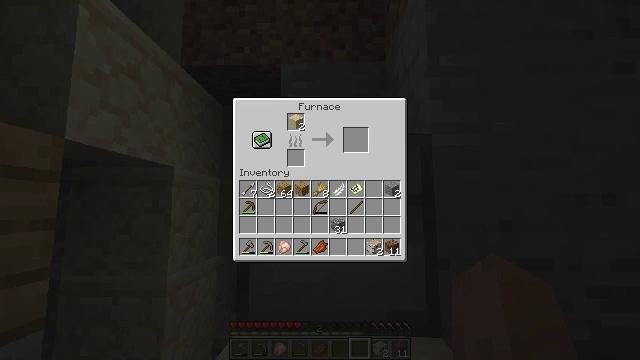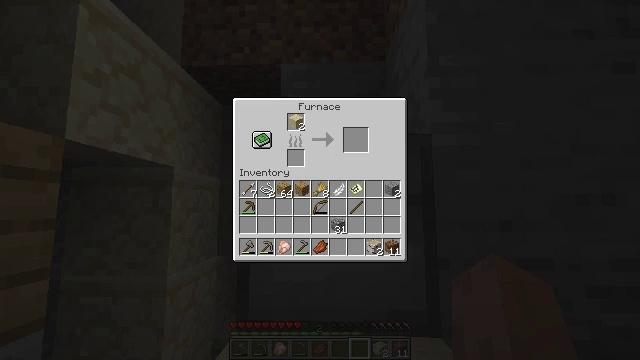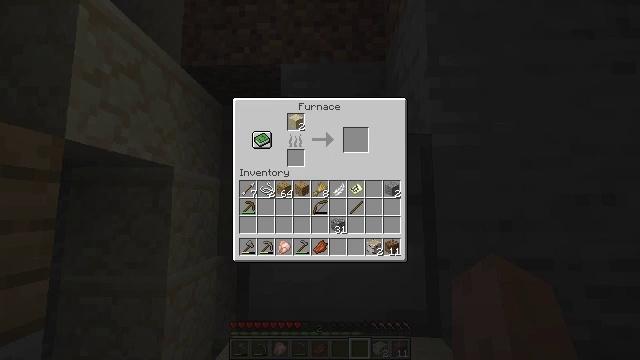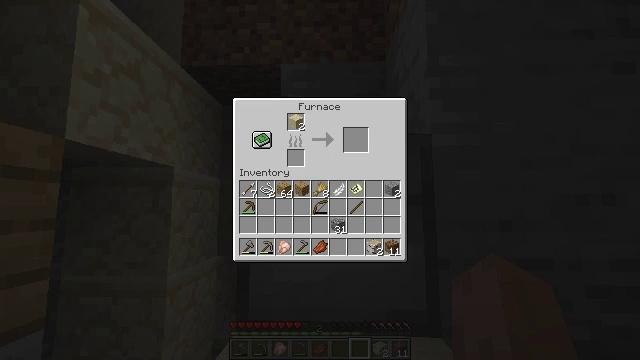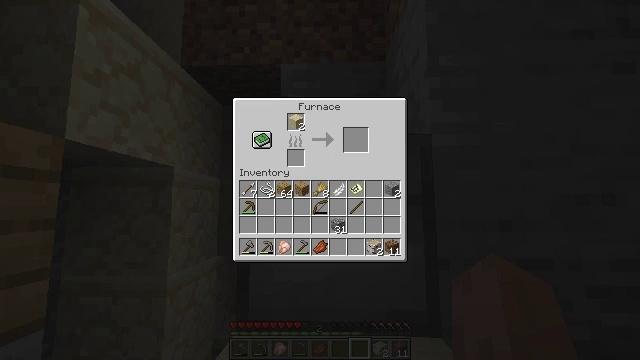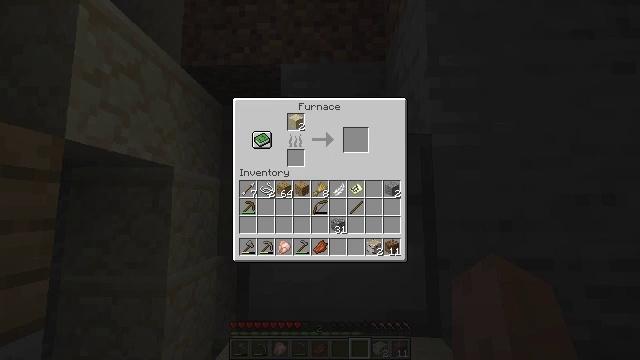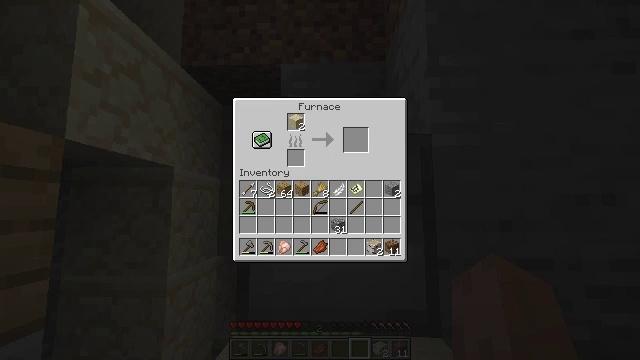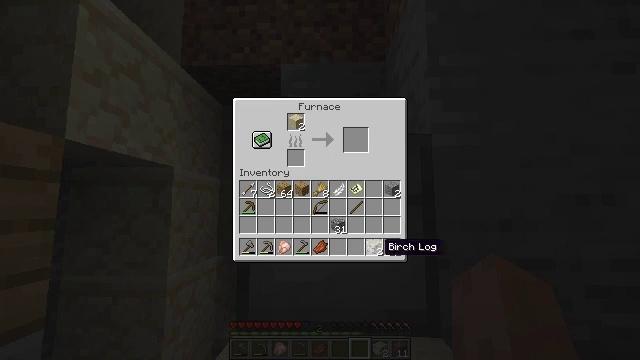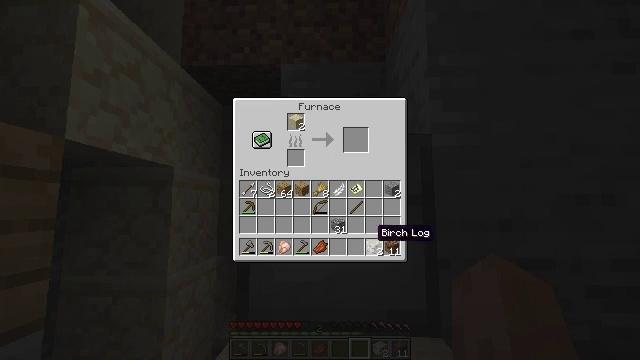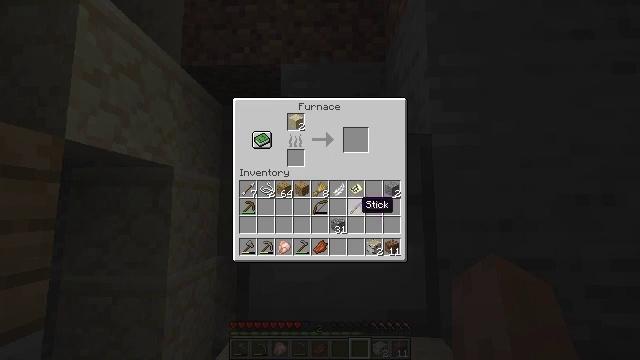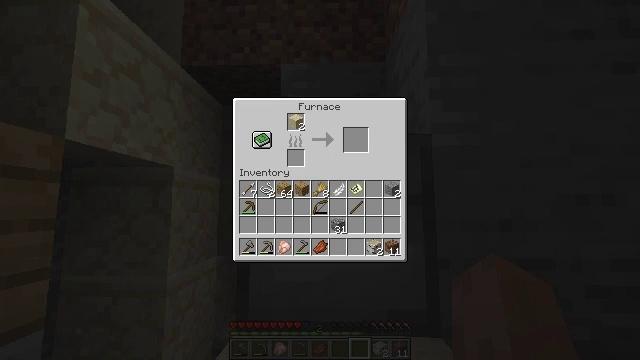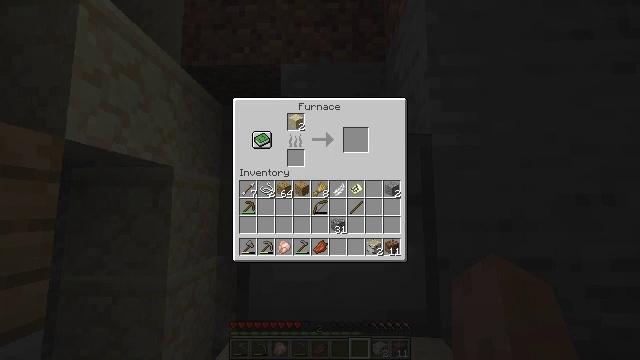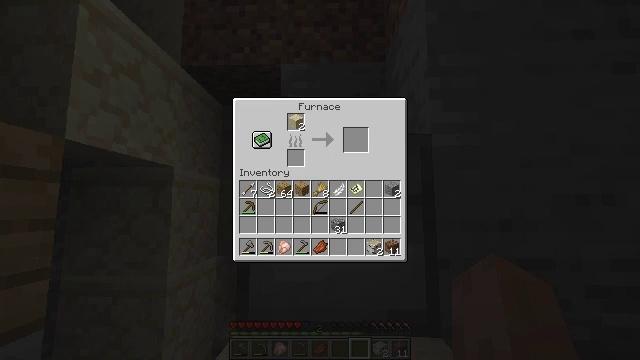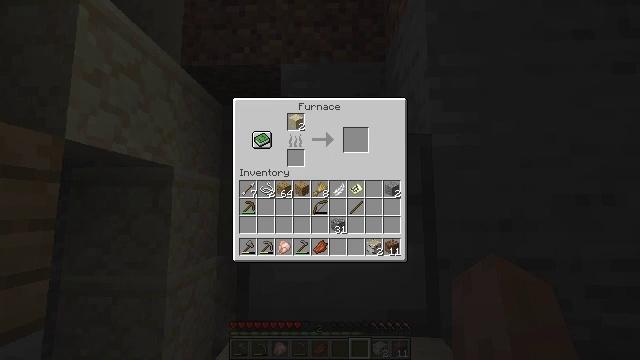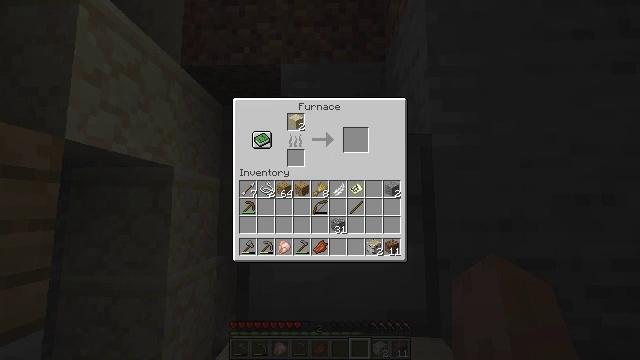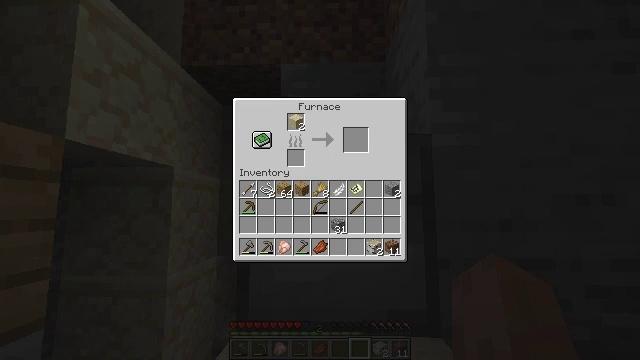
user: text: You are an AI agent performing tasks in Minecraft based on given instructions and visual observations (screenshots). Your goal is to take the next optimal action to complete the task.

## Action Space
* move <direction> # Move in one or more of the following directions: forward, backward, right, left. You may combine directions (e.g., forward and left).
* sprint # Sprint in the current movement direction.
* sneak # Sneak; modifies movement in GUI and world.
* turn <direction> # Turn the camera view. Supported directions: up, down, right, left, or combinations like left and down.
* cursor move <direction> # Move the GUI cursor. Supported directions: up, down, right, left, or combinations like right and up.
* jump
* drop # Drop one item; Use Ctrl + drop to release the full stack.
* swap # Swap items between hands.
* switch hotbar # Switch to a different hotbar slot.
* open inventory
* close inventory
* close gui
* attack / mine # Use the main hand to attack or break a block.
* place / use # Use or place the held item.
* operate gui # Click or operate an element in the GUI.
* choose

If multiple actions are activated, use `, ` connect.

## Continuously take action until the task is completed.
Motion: motion action
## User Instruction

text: craft item air
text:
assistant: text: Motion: cursor move up
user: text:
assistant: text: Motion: cursor move up
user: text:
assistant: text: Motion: no_op
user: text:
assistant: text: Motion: no_op
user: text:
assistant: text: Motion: no_op
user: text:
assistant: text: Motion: operate gui
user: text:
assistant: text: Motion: operate gui
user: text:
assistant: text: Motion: cursor move up, operate gui
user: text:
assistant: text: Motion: cursor move left and up
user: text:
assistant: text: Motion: cursor move left and up
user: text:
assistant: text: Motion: no_op
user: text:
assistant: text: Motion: no_op
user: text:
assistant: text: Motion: no_op
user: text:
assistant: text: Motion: cursor move left
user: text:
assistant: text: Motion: no_op
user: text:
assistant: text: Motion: cursor move right and down
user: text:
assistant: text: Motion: cursor move right
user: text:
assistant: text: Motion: no_op
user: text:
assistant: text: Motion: no_op
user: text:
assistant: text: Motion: no_op
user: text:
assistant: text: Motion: no_op
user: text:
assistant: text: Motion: no_op
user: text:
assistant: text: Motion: operate gui
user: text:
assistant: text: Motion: operate gui
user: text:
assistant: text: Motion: operate gui
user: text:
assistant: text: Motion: cursor move right and down
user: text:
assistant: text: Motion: cursor move right and down
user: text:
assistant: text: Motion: cursor move right and down
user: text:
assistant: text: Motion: cursor move down
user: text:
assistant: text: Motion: no_op